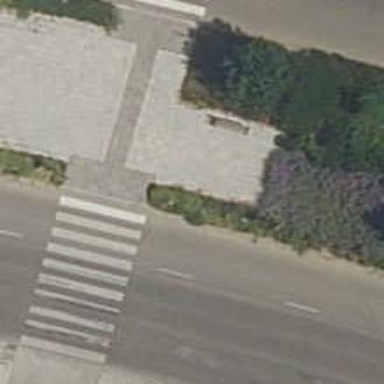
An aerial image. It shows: Footway.